Question: We've been tracking <URL> on our project where we would have intermittently failing snapshot test cases. The gist of our approach is to render a view controller's view and compare that image to a reference image to see if they're different. There are several layers to our approach here:
- <URL>
Our issue is that sometimes the image created by the rendered view is empty. Just a large (correct size) transparent image.
I've tested each one in isolation and determined that none of those is the problem. Instead, I've been able to reproduce this in a standalone, Xcode project.
By using the <URL> that FBSnapshotTestCases uses to render a view, I've created a simple test. To reproduce, create a new project of the "Master-Detail" template and give the detail view controller a Storyboard ID of "Detail". Then create this simple unit test.
'''
func testExample1() {
let storyboard = UIStoryboard(name: "Main", bundle: NSBundle.mainBundle())
let sut = storyboard.instantiateViewControllerWithIdentifier("Detail") as UIViewController
sut.beginAppearanceTransition(true, animated: false)
sut.endAppearanceTransition()
UIGraphicsBeginImageContextWithOptions(sut.view.frame.size, false, 0)
sut.view.drawViewHierarchyInRect(sut.view.bounds, afterScreenUpdates: true)
let image = UIGraphicsGetImageFromCurrentImageContext()!
UIGraphicsEndImageContext()
let data = UIImagePNGRepresentation(image)
println("byte length: \(data.length)")
}
'''
Nothing too fancy, and it will most likely pass. But, if you duplicate the code a few more times:
'''
func testExample1() { ... }
func testExample2() { ... }
func testExample3() { ... }
'''
The output is very strange (truncated):
'''
Test Suite 'All tests' started at 2014-10-02 07:46:52 +0000
byte length: 27760
byte length: 17645
byte length: 27760
Test Suite 'All tests' passed at 2014-10-02 07:55:29 +0000.
Executed 3 tests, with 0 failures (0 unexpected) in 517.778 (517.781) seconds
'''
The byte lengths should be identical, but they're not. The second test (and sometimes the third) will have an , just like our problem.

A sample project demonstrating the problem is available <URL>.
I was able to reproduce the issue using an Objective-C test project, so it's unlikely that it's a Swift problem. In past projects, we haven't used Storyboards for our view controller UI, so it's possible that there is an extra step necessary in order to "force" the view to load. It's also possible that this is an Xcode 6.x or iOS 8 issue (I've reproduced the problem with Xcode 6.0.1).
Has anyone experienced an issue like this, where rendered images of views from controllers loaded from Storyboards have been transparent?
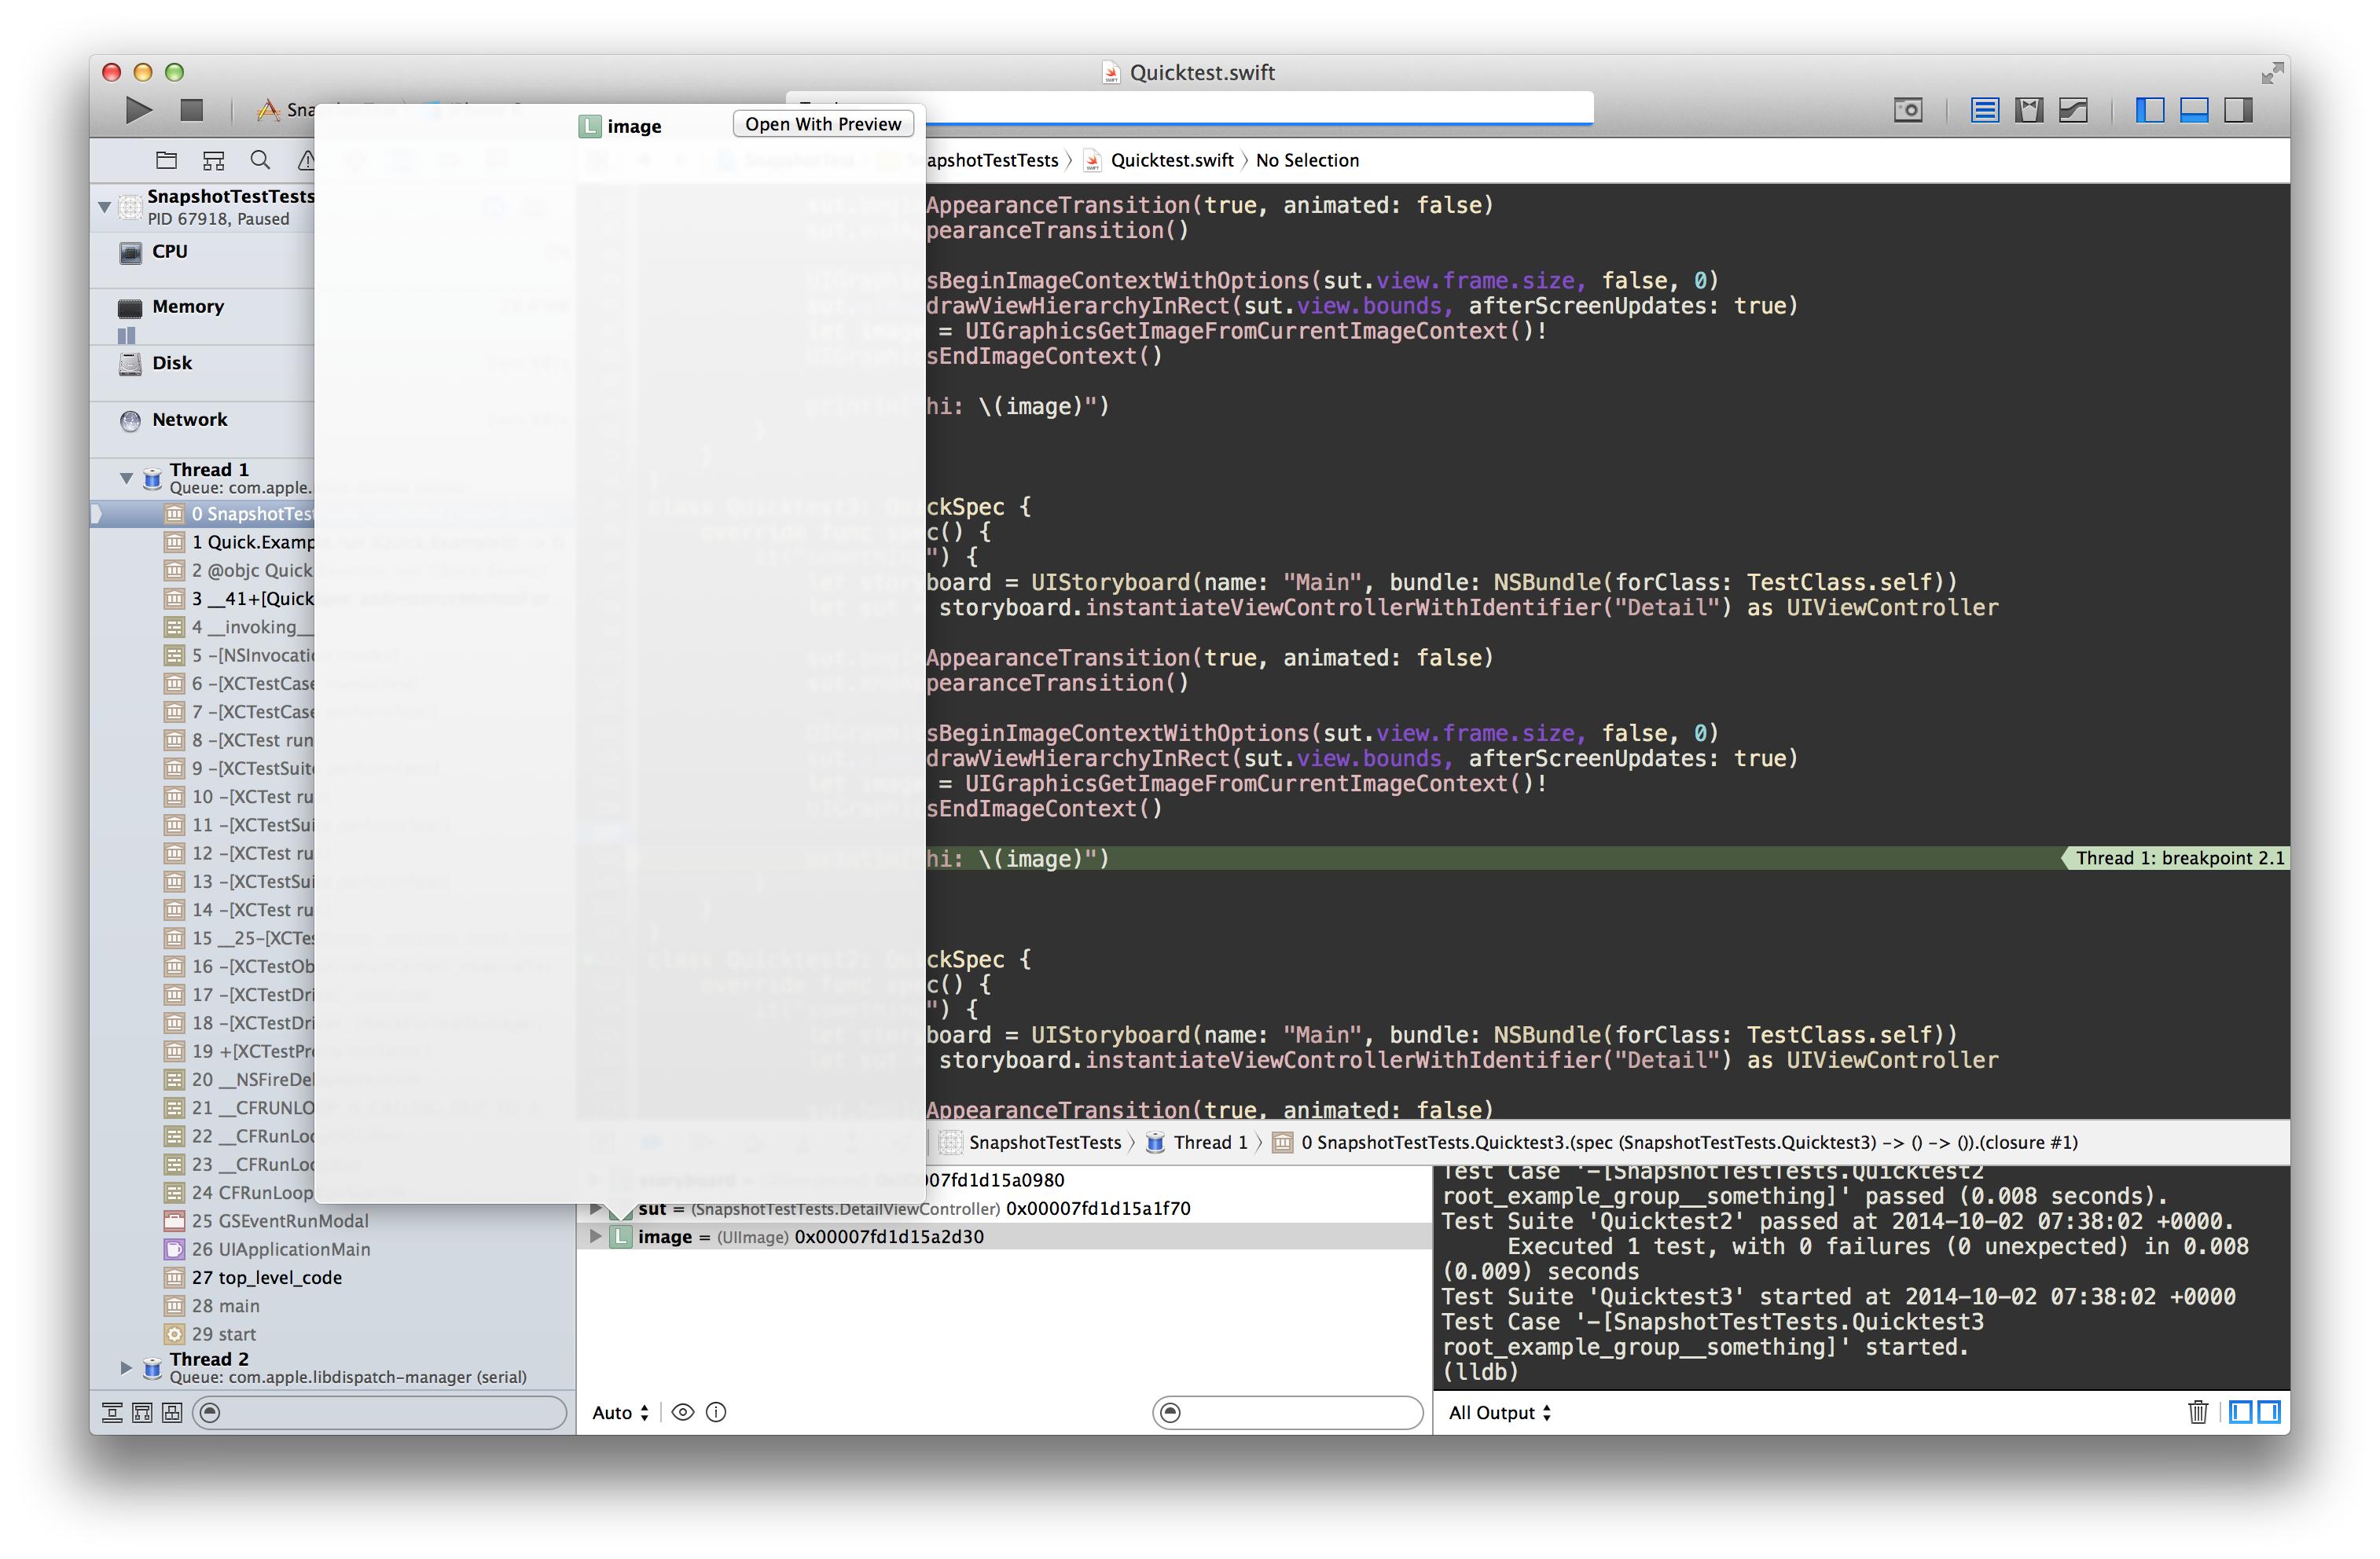
Answer: Seems to do the trick...
'''
let storyboard = UIStoryboard(name: "Main", bundle: NSBundle.mainBundle())
let sut = storyboard.instantiateViewControllerWithIdentifier("Detail") as UIViewController
sut.beginAppearanceTransition(true, animated: false)
sut.endAppearanceTransition()
UIGraphicsBeginImageContextWithOptions(sut.view.frame.size, false, 0)
let context = UIGraphicsGetCurrentContext
sut.view.layer.renderInContext(context())
let image: UIImage = UIGraphicsGetImageFromCurrentImageContext()
UIGraphicsEndImageContext()
let data = UIImagePNGRepresentation(image)
println("byte length: \(data.length)")
'''